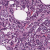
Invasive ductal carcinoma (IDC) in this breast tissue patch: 1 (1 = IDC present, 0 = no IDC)